Question: I am looking for an example of working code or an explanation of what I have done wrong concerning this code.
The aim here was to have a div displaying an image below the overlay div which is behind the text and button. The image would be displayed by 'div.imageBack' which would appear darkened behind 'div.overlay'.
The HTML is completely controlled by the one CSS file(main.css) of which I have supplied what I consider relevant. Included also is the HTML in question and a snapshot of the HTML at present.
More can be supplied if necessary.
'''
<div class="imageBack">
<div class="overlay">
<center>
<p class="headerLarge">Discover Your Past</p>
<a class="button" href="start.html">
<div class="button">
<p class="button">Start Now</p>
</div>
</a>
</center>
</div>
'''
'''
div.overlay{
height: 1000px;
margin-left: -10px;
margin-right: -10px;
margin-top: -75px;
background: linear-gradient(rgba(0, 0, 0, 0.8) 50%, rgba(77, 166, 255, 1));
}
div.imageBack{
height: 1000px;
margin-left: -10px;
margin-right: -10px;
margin-top: -75px;
background-image: url('C:\Users\iixCarbonxZz\Documents\html and javascript\Holmes & Watson [Mr Osbourne]\img\body\forest.png')
}
'''
Snapshot:

All answers are appreciated.
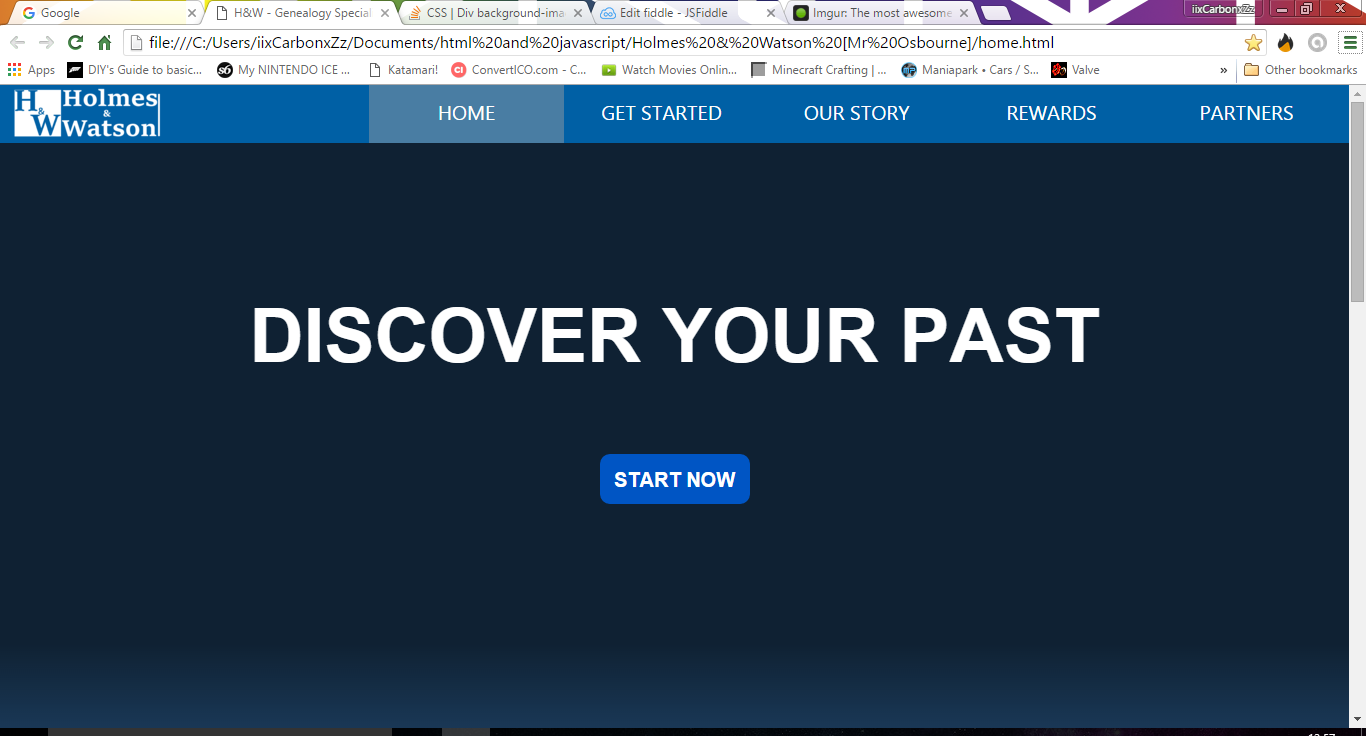
Answer: Try to use hope this could work.
'''
background-image: url('../img/body/forest.png');
'''